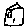
Label: house